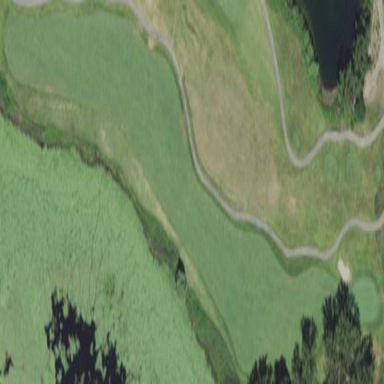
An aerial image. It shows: Golf fairway surrounded by grass.